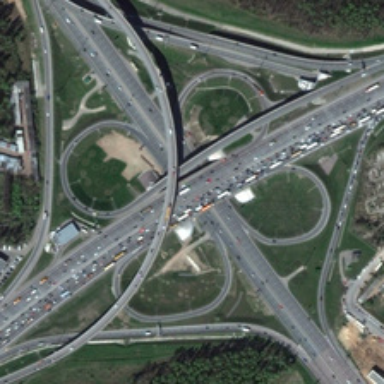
Many green meadows and some green trees are near a viaduct with many cars .